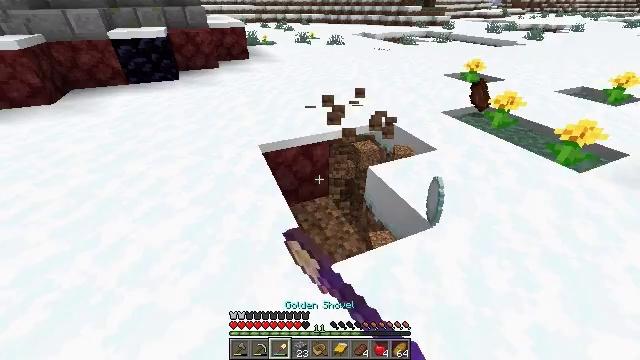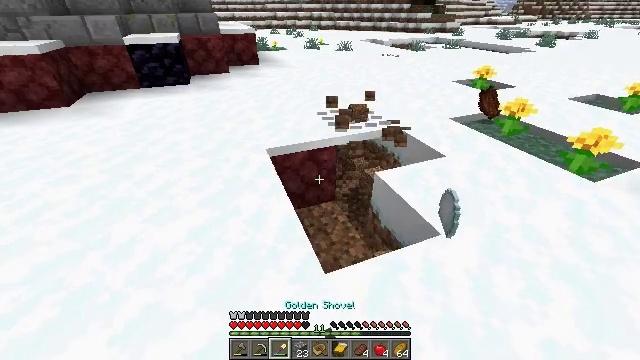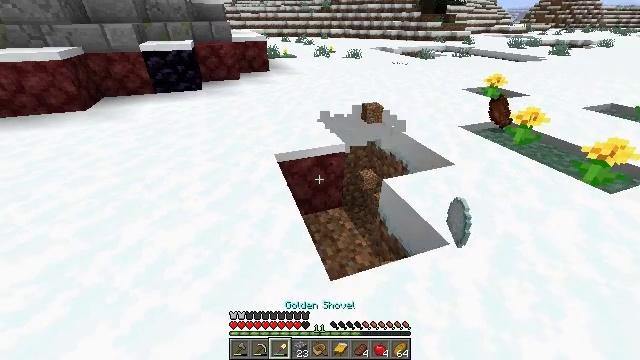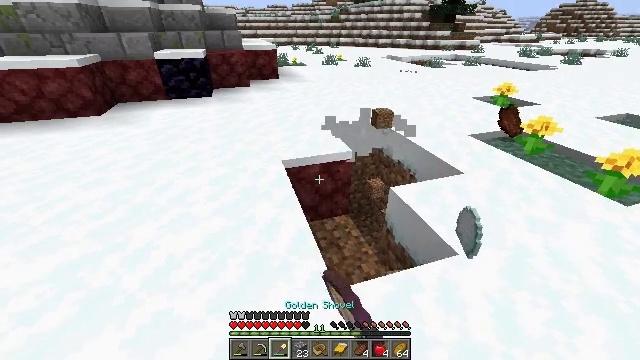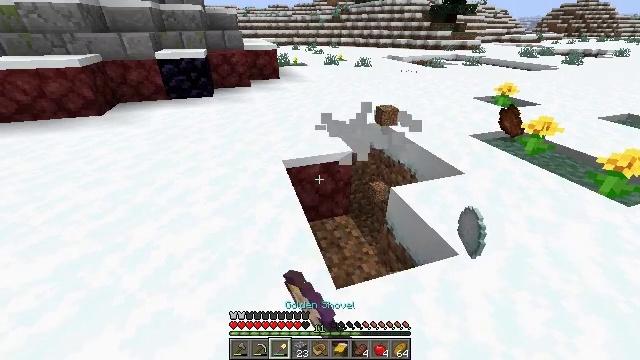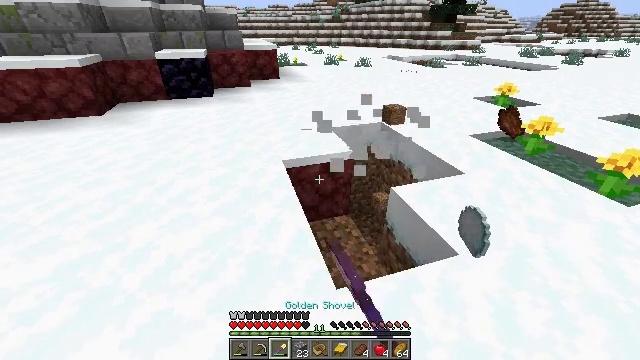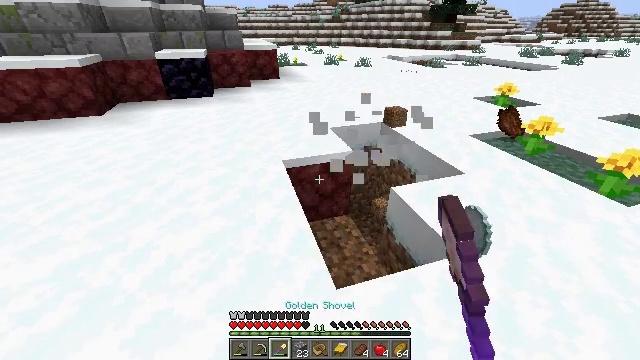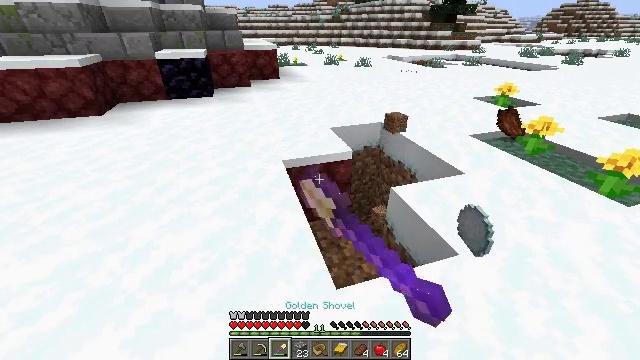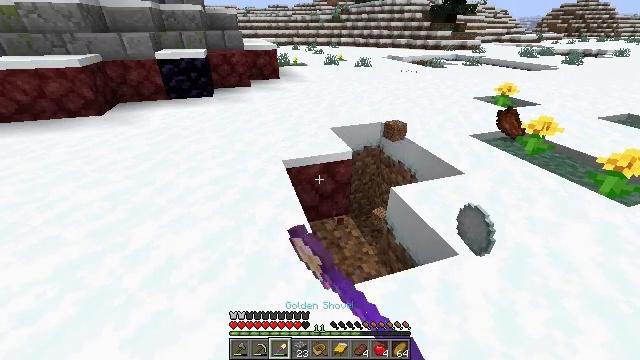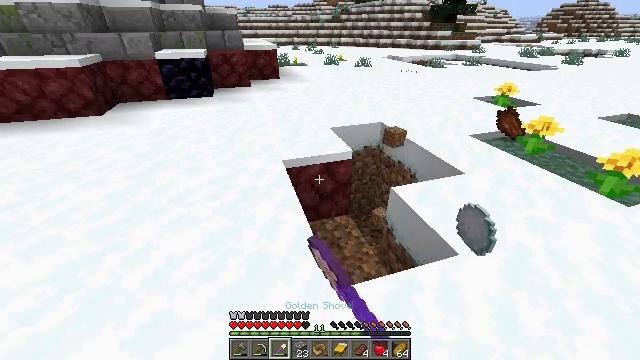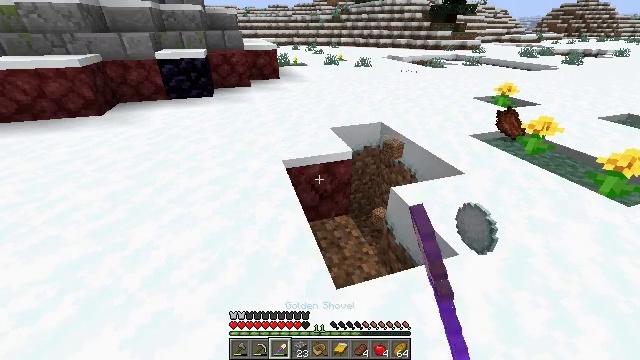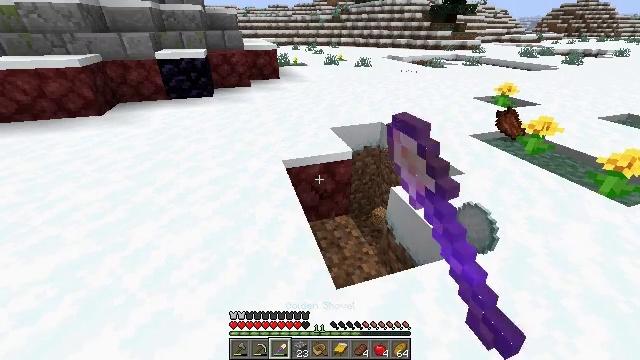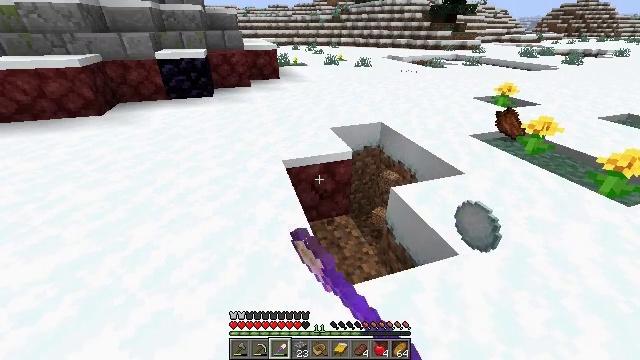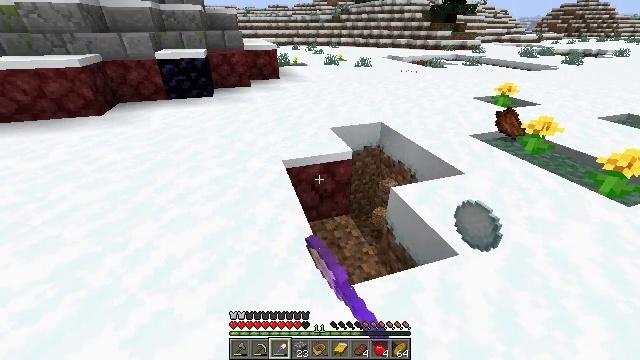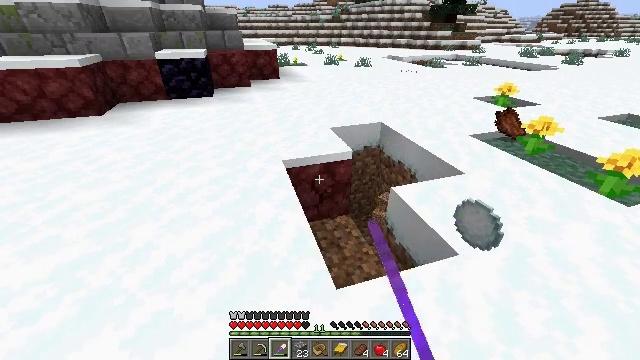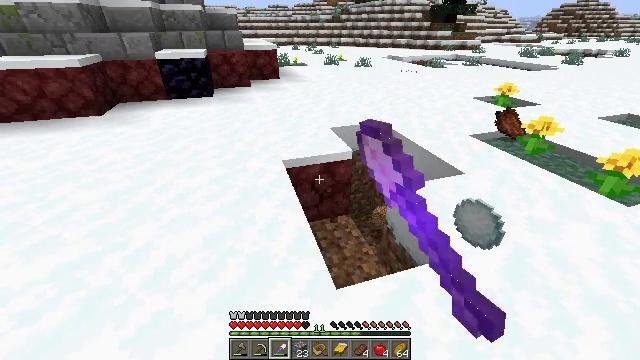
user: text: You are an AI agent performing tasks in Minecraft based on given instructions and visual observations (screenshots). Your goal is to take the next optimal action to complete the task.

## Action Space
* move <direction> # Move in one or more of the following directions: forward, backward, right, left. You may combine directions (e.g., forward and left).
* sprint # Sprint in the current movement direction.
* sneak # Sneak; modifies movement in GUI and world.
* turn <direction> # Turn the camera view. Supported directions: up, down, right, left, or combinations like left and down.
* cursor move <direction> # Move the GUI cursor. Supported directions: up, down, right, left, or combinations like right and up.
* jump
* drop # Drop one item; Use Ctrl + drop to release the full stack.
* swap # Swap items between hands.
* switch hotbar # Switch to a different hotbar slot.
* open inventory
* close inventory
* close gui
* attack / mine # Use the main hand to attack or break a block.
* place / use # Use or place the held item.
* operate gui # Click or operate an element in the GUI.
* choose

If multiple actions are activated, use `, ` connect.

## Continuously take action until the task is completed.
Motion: motion action
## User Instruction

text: Shovel the snow to gather it.
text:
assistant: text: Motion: turn left and up, attack / mine
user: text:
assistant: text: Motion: turn left and up, attack / mine
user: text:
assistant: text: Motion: turn left and up, attack / mine
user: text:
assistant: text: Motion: attack / mine
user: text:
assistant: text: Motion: attack / mine
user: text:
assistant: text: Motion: attack / mine
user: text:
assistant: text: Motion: attack / mine
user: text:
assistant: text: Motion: attack / mine
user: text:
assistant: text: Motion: attack / mine
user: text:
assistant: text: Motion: attack / mine
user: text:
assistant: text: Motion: attack / mine
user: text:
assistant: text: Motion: attack / mine
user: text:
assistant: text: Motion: attack / mine
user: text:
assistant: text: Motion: attack / mine
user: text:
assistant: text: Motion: attack / mine
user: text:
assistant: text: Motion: attack / mine
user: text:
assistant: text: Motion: attack / mine
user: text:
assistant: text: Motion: attack / mine
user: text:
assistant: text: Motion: attack / mine
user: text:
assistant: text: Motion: attack / mine
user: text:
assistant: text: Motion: attack / mine
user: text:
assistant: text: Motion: move forward, attack / mine
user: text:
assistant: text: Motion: move forward, attack / mine
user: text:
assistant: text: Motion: move forward, attack / mine
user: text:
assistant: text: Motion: attack / mine
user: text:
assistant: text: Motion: attack / mine
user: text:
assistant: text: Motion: turn right and down, attack / mine
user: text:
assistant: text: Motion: turn right and down
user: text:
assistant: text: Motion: no_op
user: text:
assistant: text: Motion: no_op